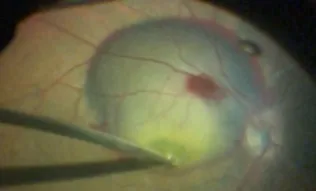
ILM peeling.
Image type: ophthalmic_imaging (fundus_photograph)